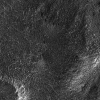
Atmospheric dust classification: not_dusty